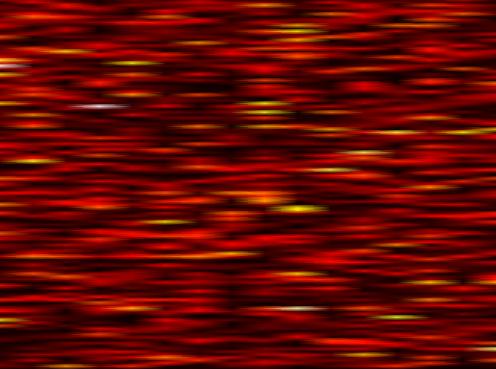
Label: UFMC